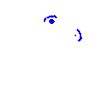
Particle: electron